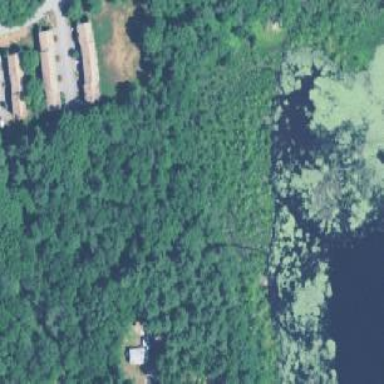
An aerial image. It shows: Marsh wetland characterized as shrub swamp.